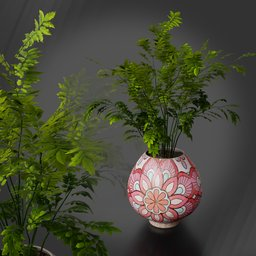
Label: decoration